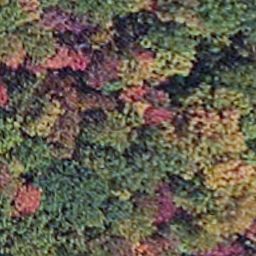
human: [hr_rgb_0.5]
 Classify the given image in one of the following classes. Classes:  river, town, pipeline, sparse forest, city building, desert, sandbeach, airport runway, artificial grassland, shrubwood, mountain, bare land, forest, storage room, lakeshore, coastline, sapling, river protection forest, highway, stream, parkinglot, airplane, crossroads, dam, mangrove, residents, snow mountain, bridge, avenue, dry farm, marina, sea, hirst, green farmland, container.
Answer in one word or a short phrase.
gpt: mangrove